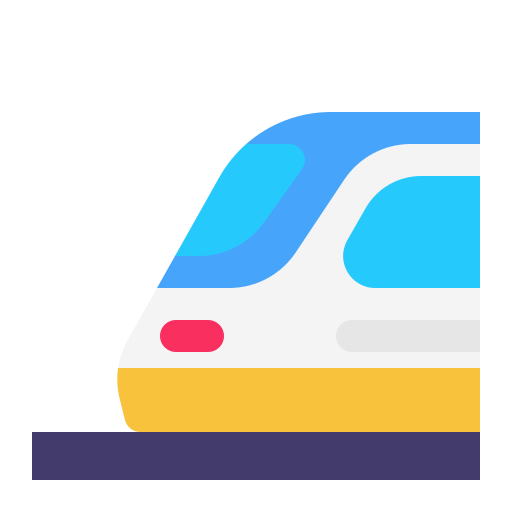
light rail flat